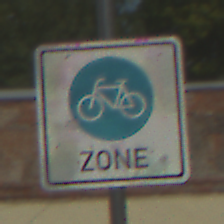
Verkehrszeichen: BeginnFahrradzone
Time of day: Midday
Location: Outdoor (Suburban)
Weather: PartlyCloudy
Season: NotSpecified
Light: Natural